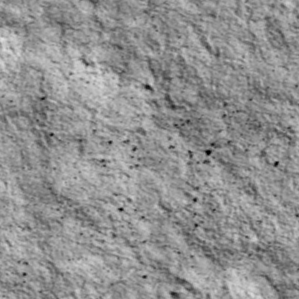
Label: non_frost